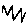
Label: zigzag